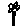
Label: flower